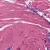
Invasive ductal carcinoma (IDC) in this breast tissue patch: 0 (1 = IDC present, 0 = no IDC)